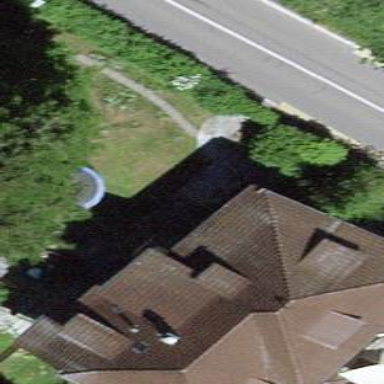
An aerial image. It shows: Residential building.